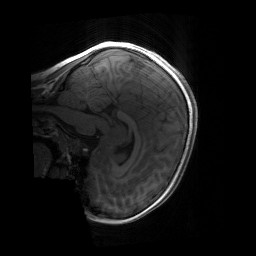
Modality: T1w
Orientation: sagittal
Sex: female
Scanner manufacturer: siemens
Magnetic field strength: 3 T
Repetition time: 1.9 s
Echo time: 0.00243 s